Question: I have below function in 7D space (means x=(x1,x2,x3,x4,x5,x6,x7)) and I want find the minimum point of this function with hill climbing in matlab.
I found <URL> useful but I don't know how can I implement my function in Matlab.

I implement below code but I don't really know if it is correct.
'''
%%%%%%%%%%%%%%%%%%%%%%%%%%%%%%%%%%%
%%% Create a grid of states %%%
%%%%%%%%%%%%%%%%%%%%%%%%%%%%%%%%%%%
clear all ,close all;
n=7;
range=[-32.768:0.1:32.768];
x=[0,0,0,0,0,1,1];
F=-20*exp(-0.2*sqrt(1/n*sum(x.^2)))-exp(1/n*sum(cos(2*pi*x)))+20 +exp(1);
F1=zeros(7,2);
best = -100000000; % Best value found so far.
for (j=1:20)
% Pick a starting location at random, and try and find the maximum state by hill climbing.
% Repeat this a (to be precise, repeat it until j = 20).
s=floor(100*rand(7,1)) ;
% Generate successors, and compute the one with the maximum value.
% Only consider states to the N, S, E, W, and NoMove.
for (i=1:100)
% Find successors
S0=s;
F0=-20*exp(-0.2*sqrt(1/n*sum(S0.^2)))-exp(1/n*sum(cos(2*pi*S0)))+20 +exp(1);
for tt=1:7
arr=[0;0;0;0;0;0;0];
arr(tt)=1;
S1=s+arr;
F1(tt,1)=-20*exp(-0.2*sqrt(1/n*sum(S1.^2)))-exp(1/n*sum(cos(2*pi*S1)))+20 +exp(1);
arr(tt)=-1;
S1=s+arr;
F1(tt,2)=-20*exp(-0.2*sqrt(1/n*sum(S1.^2)))-exp(1/n*sum(cos(2*pi*S1)))+20 +exp(1);
end
[v,vi] = max([F1(:,1)',F1(:,1)',F0]);
arr=[0;0;0;0;0;0;0];
index=mod(vi,7);
if(index==0)
index=7;
end
if(vi<=7 && vi ~= 15)
arr(index)=1;
s=s+arr;
elseif(vi>7 && vi ~= 15)
arr(index)=-1;
s=s+arr;
else
s=s ; %% for better understanding
end
end
end
'''
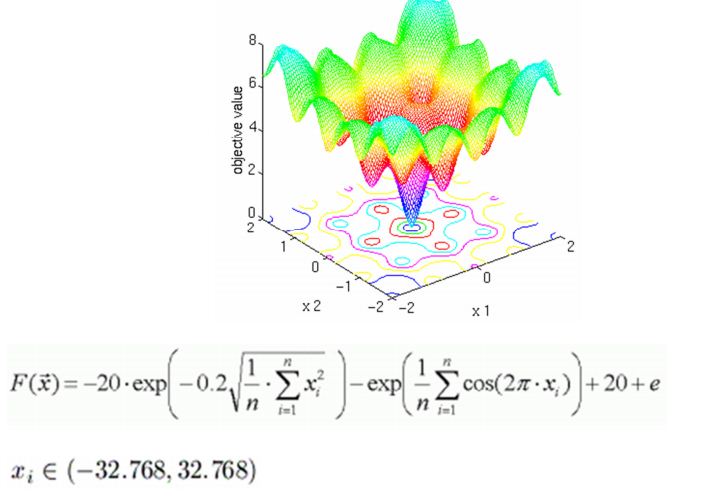
Answer: I implement it here. I hope be useful for another reader that have problem.
'''
clear all ,close all;
clc;
n=7;
range=[-32.768:0.1:32.768];
%x=[0,0,0,0,0,1,1];
%F=-20*exp(-0.2*sqrt(1/n*sum(x.^2)))-exp(1/n*sum(cos(2*pi*x)))+20 +exp(1);
F1=zeros(7,2);
for (j=1:20)
s=floor(rand(7,1)*64-32) ;
i=0;
convergence=0;
while(convergence~=1 && i <10000)
% Find successors
S0=s;
F0=-20*exp(-0.2*sqrt(1/n*sum(S0.^2)))-exp(1/n*sum(cos(2*pi*S0)))+20 +exp(1);
%step=rand();
step=0.005; % this is step of climbing
for tt=1:7
arr=[0;0;0;0;0;0;0];
arr(tt)=step;
S1=s+arr;
F1(tt,1)=-20*exp(-0.2*sqrt(1/n*sum(S1.^2)))-exp(1/n*sum(cos(2*pi*S1)))+20 +exp(1);
arr(tt)=-step;
S1=s+arr;
F1(tt,2)=-20*exp(-0.2*sqrt(1/n*sum(S1.^2)))-exp(1/n*sum(cos(2*pi*S1)))+20 +exp(1);
end
[v,vi] = max([F1(:,1)',F1(:,1)',F0]);
arr=[0;0;0;0;0;0;0];
index=mod(vi,7);
if(index==0)
index=7;
end
if(vi<=7 && vi ~= 15)
arr(index)=step;
s=s+arr;
elseif(vi>7 && vi ~= 15)
arr(index)=-step;
s=s+arr;
else
convergence=1; %this means no neighbor has better value than current a
%maybe this point be local optimom
end
i=i+1;
end
disp('*****************************');
disp(sprintf('Step of convergence %i:',i));
disp('coordination of optimum point :');
disp(s');
disp('*****************************');
end
'''